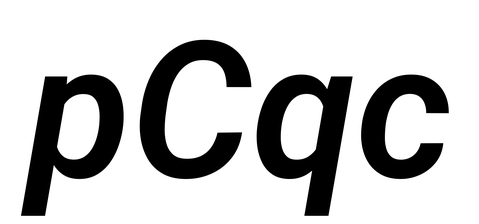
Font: Roboto-Italic_SemiBold_Italic